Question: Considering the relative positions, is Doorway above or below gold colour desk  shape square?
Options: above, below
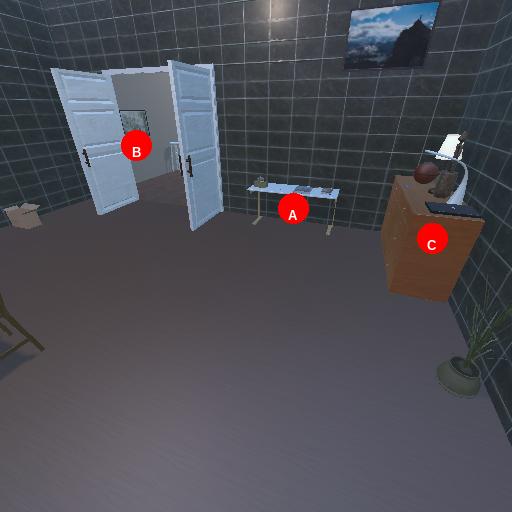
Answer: above